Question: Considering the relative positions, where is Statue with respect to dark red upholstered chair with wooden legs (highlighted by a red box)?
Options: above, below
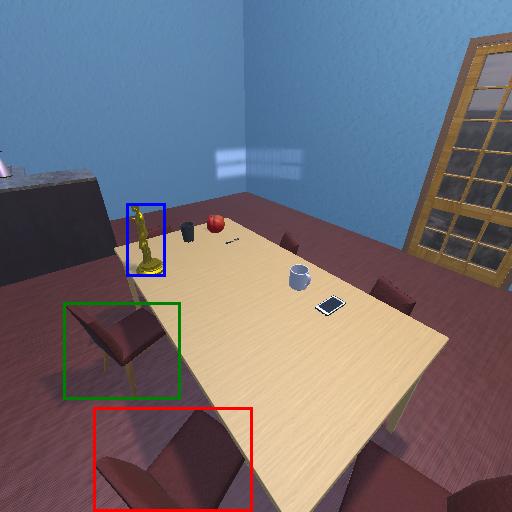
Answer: above